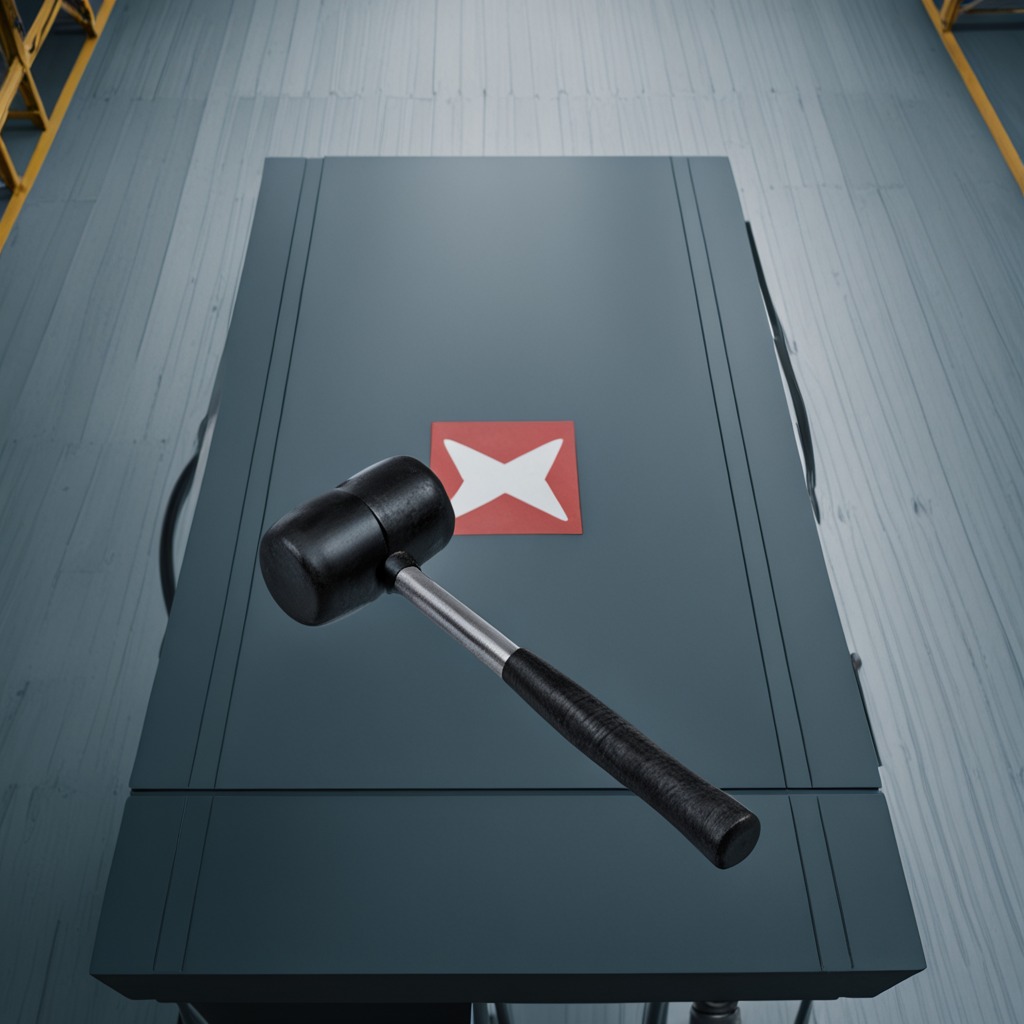
A hammer lies on the toolbox surface in an airplane hangar workshop 8K.